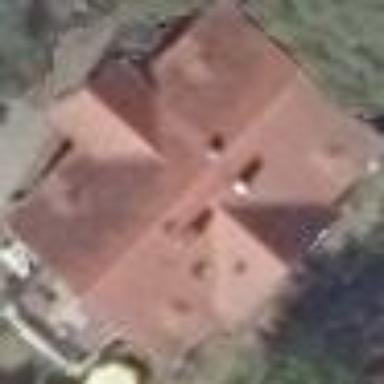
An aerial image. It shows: Detached building with gabled roof covered in red roof tiles.